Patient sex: M
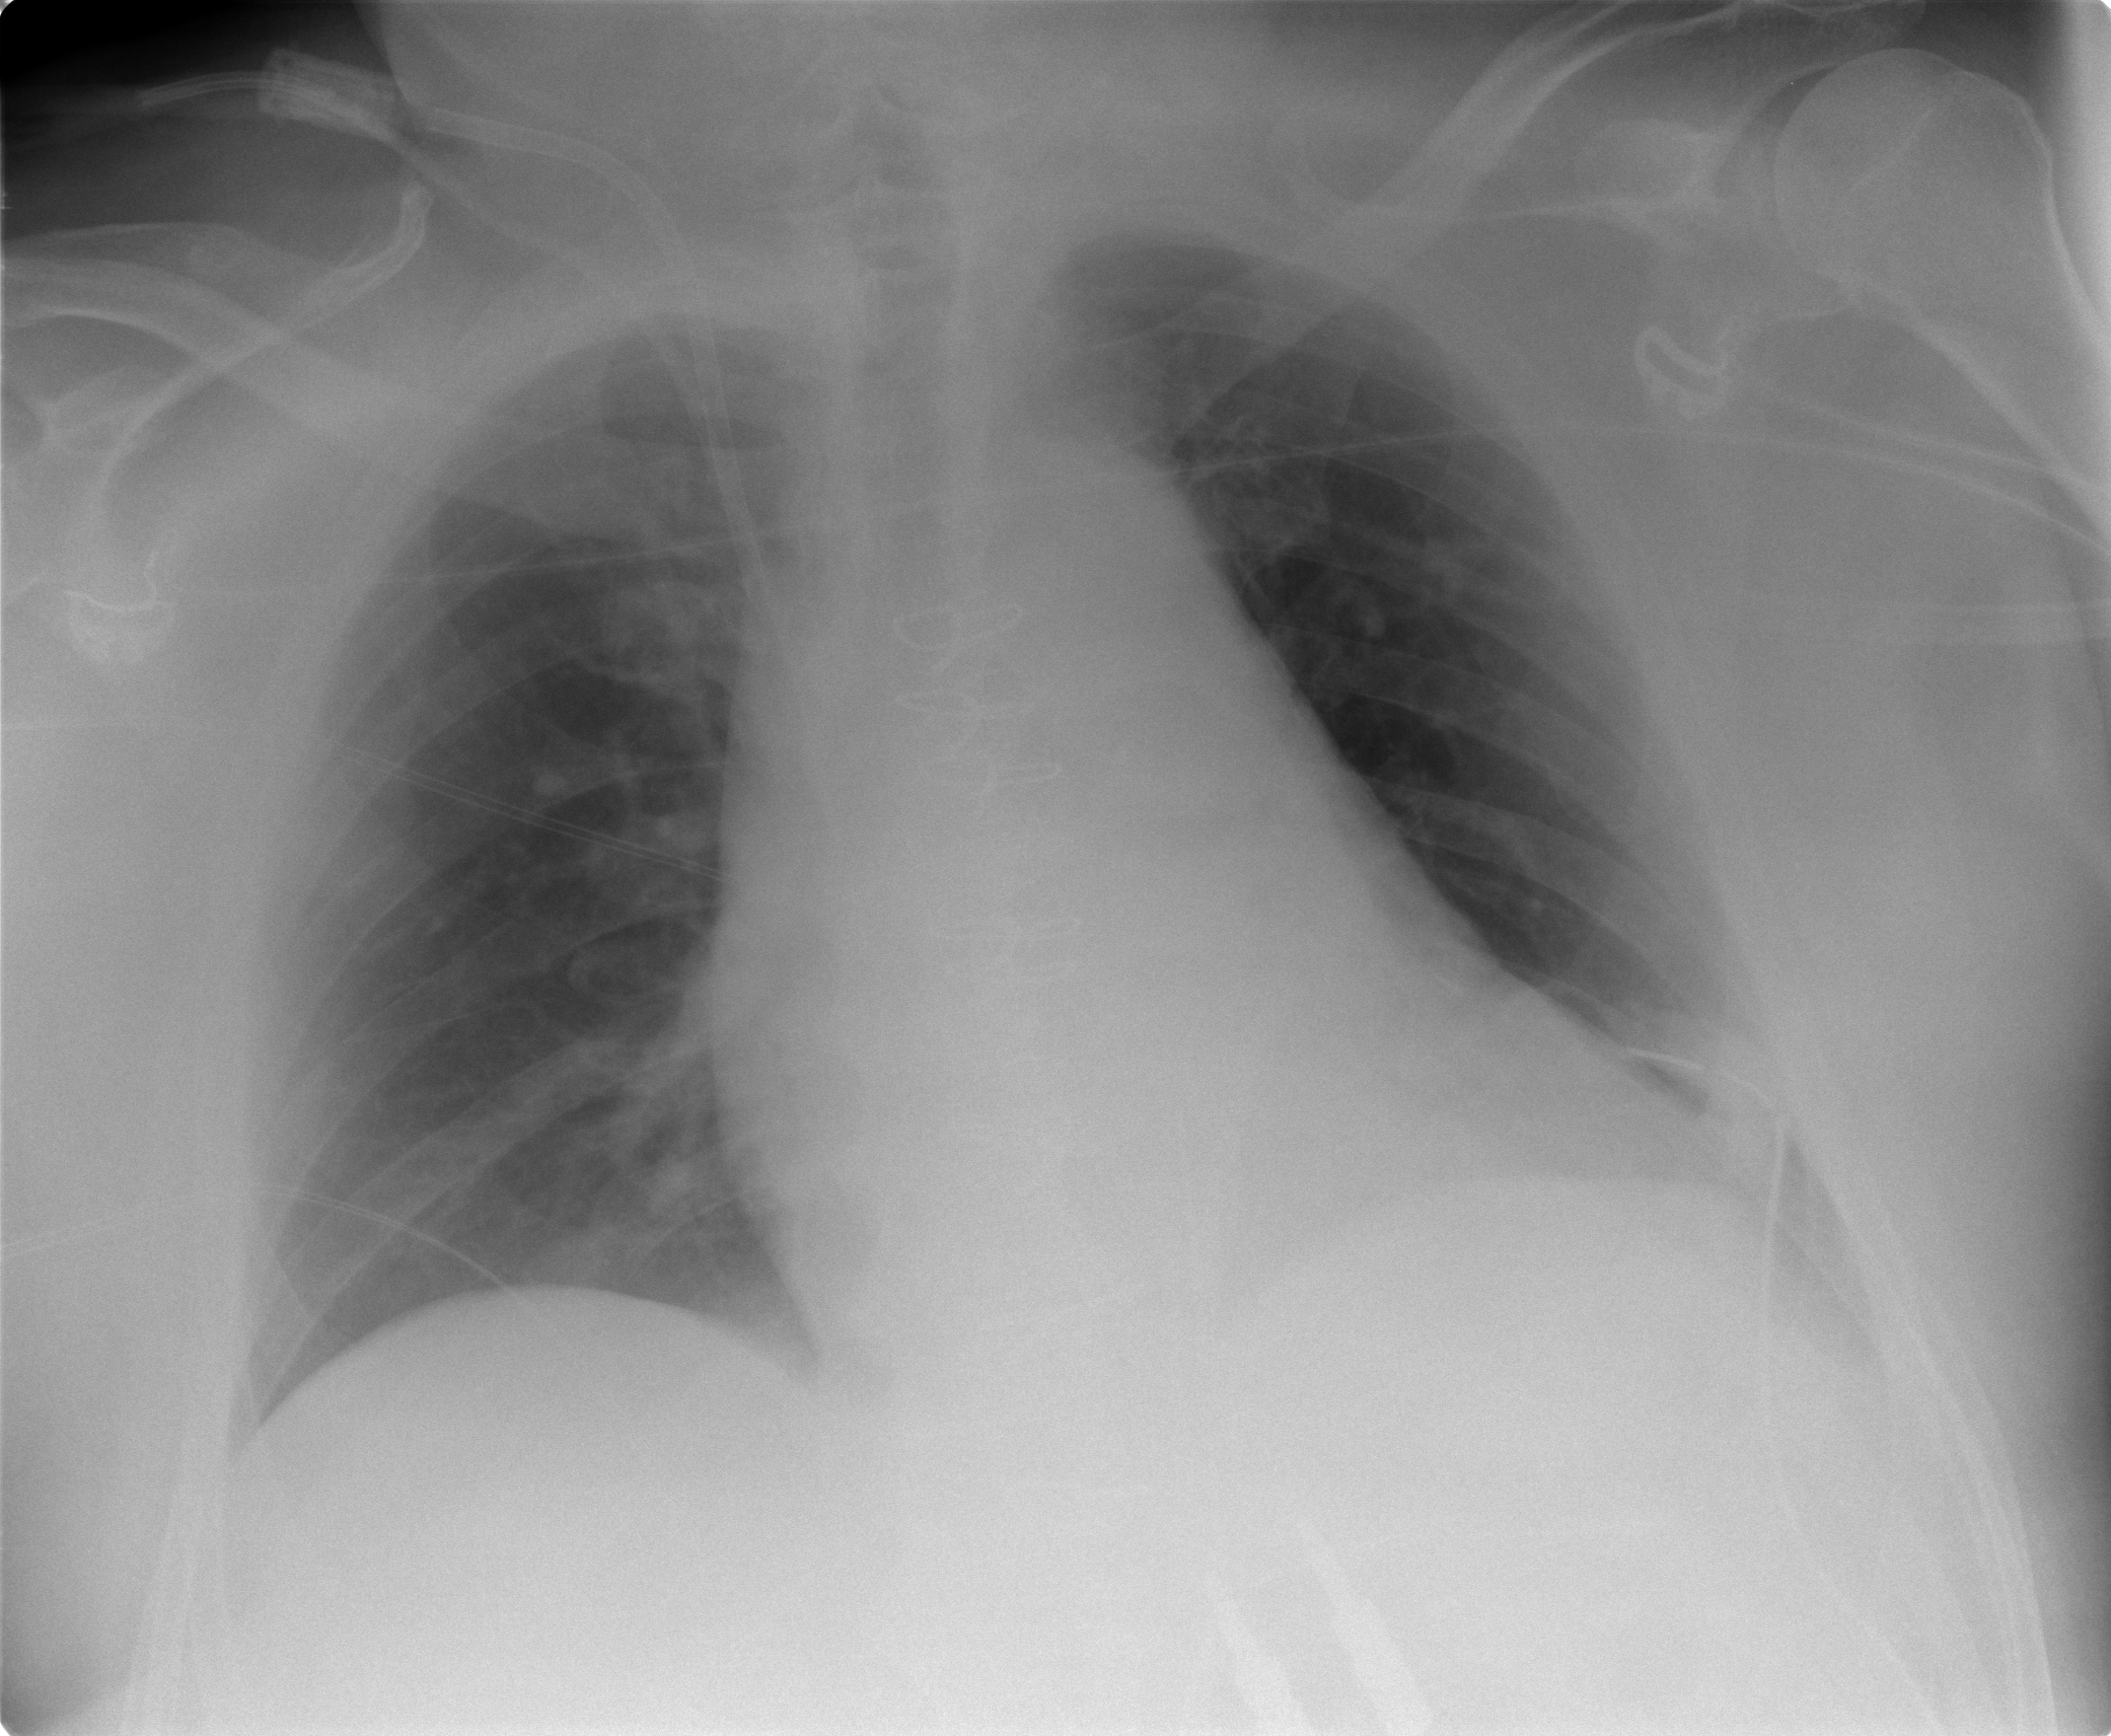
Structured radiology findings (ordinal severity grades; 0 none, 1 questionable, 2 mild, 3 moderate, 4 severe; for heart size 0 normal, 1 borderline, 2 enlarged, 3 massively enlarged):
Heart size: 2
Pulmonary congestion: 0
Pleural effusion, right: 0
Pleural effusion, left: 2
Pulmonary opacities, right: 0
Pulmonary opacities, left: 0
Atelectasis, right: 2
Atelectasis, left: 2